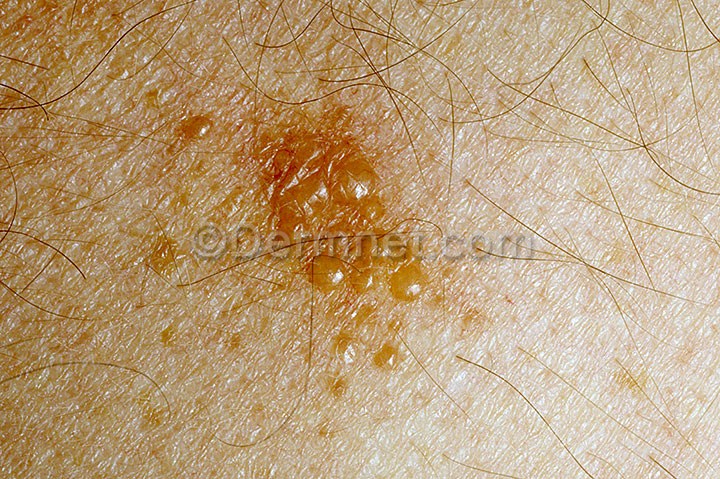
Disease: Systemic Disease